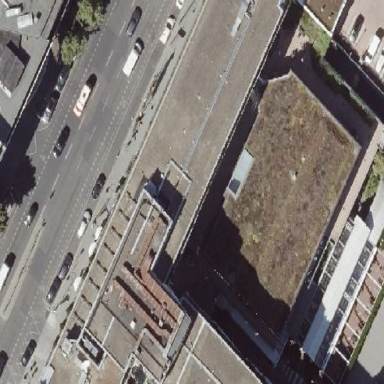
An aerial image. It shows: Hotel building with flat roof.